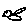
Label: bird